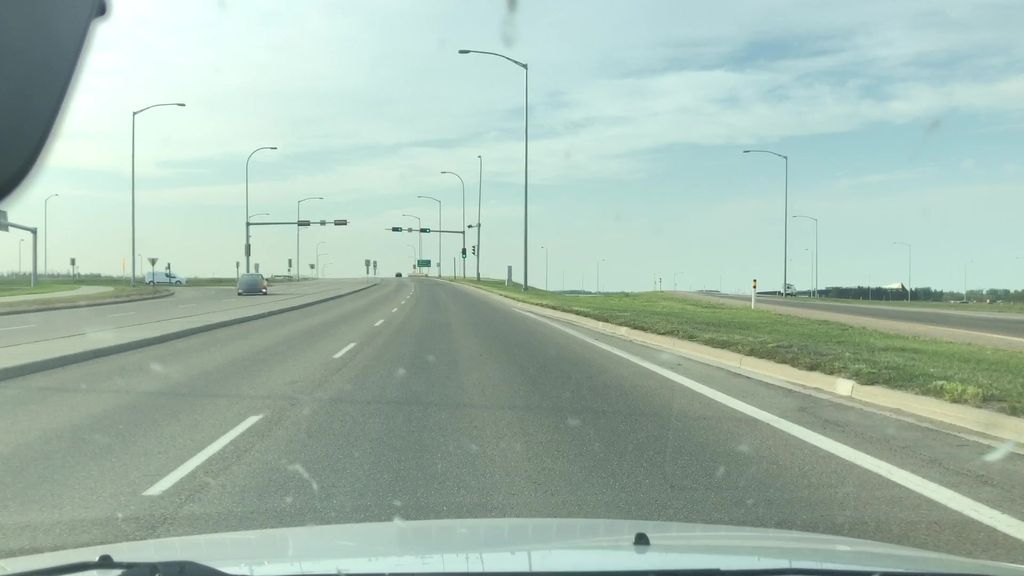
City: edmonton